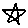
Label: star